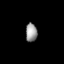
Tissue: lung
Cell type: T cells
Senescence score: 0.1863
Nuclear area (px): 207
Mean DAPI intensity: 153.628